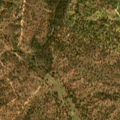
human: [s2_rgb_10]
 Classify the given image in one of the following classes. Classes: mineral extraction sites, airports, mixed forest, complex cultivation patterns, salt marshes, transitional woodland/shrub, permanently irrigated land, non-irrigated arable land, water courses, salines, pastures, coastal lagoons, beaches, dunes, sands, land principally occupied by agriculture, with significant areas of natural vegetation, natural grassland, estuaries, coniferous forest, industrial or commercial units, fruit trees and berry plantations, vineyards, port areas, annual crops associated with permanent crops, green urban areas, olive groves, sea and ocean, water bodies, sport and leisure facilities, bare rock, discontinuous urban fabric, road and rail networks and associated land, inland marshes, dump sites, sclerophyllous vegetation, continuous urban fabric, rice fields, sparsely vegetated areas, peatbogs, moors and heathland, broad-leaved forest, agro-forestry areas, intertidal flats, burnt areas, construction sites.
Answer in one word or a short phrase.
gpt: agro-forestry areas, broad-leaved forest